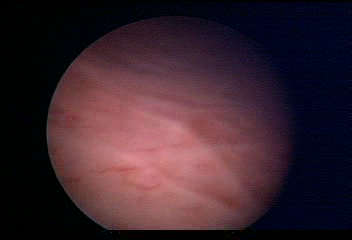
Modality: WLC
Class: Normal mucosa
Bladder cancer association: No